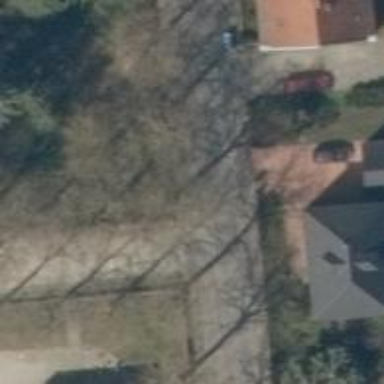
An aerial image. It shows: Residential road with sidewalks on both sides.